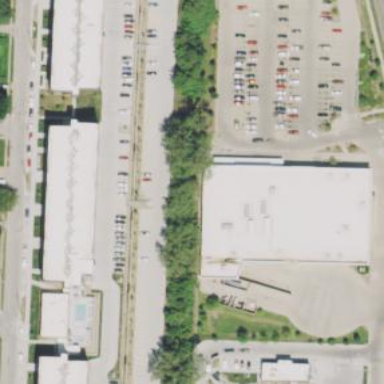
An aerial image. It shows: Supermarket building.